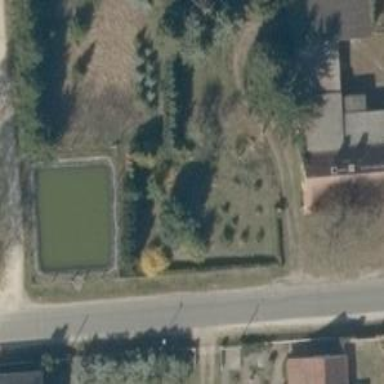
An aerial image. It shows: Garden that is leisure land.